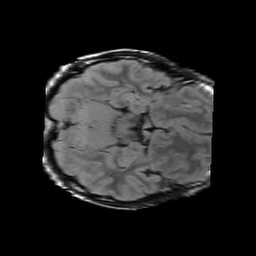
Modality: FLAIR
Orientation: axial
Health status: ill
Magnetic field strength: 3 T